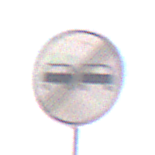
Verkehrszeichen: EndeUeberholverbot
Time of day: Midday
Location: Outdoor (Nature)
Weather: Clear
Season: NotSpecified
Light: Natural